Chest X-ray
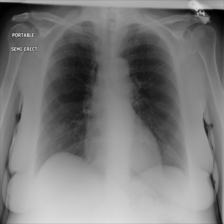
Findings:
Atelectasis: negative
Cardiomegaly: negative
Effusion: negative
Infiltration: negative
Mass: negative
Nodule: negative
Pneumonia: negative
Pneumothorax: negative
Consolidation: negative
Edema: negative
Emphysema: negative
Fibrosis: negative
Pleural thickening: negative
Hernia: negative